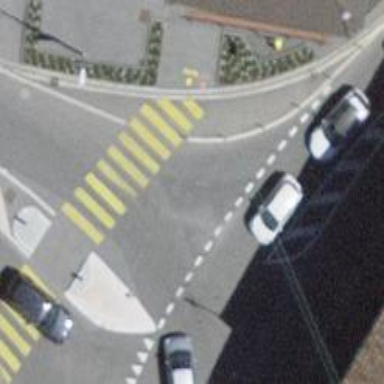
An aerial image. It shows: Marked zebra crossing with pedestrian island.